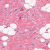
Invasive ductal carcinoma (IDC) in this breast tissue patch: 0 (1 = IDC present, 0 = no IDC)